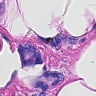
Metastatic tissue present: yes